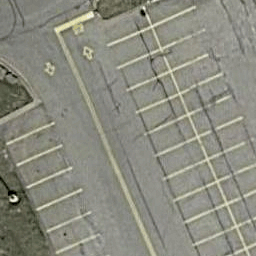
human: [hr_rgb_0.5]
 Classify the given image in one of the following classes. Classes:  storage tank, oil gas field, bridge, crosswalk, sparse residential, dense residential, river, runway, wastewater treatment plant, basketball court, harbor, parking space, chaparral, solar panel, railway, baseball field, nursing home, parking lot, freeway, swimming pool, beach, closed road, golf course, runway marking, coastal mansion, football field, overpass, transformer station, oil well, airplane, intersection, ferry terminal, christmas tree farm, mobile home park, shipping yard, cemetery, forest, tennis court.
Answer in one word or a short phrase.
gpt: parking space